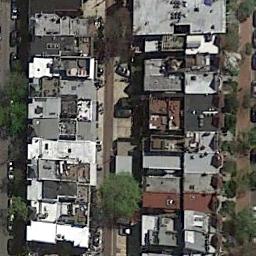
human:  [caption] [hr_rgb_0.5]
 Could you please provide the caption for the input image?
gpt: Most of the houses are rectangular .

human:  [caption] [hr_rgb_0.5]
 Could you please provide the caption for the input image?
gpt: A dense residential area has lots of houses next to each other and some roads go through the residential area .

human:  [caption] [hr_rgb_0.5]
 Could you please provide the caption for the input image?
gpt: The dense residential is next to the road with many cars .

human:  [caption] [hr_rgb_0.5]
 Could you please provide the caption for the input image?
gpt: There are many roads and neatly arranged houses and trees in densely populated areas .

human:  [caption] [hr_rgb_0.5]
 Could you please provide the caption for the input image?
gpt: There are houses with roofs of different colors on a dense residential area .